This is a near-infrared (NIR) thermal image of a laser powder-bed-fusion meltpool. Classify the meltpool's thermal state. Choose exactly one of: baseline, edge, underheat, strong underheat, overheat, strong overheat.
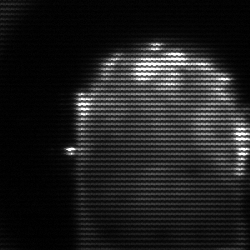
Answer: baseline